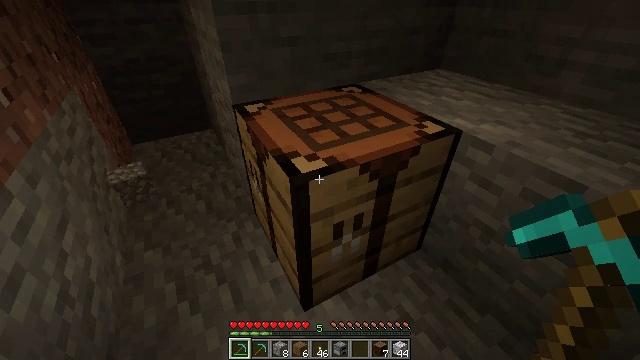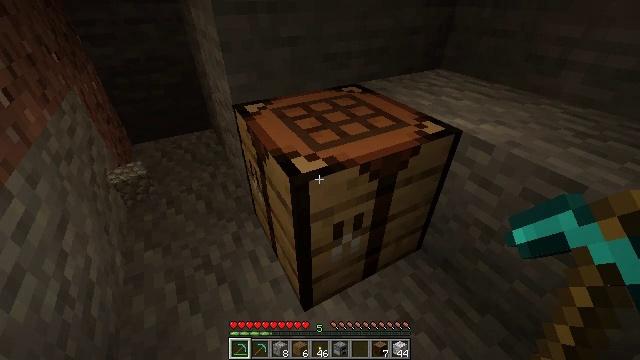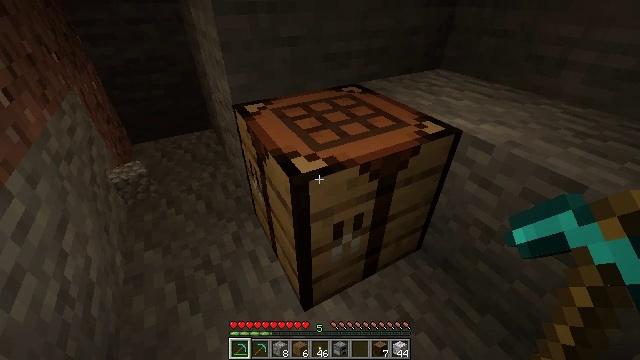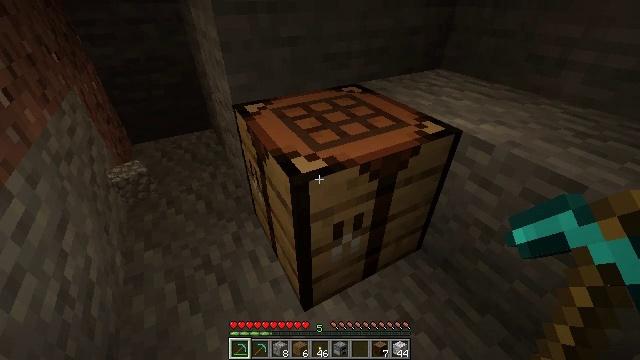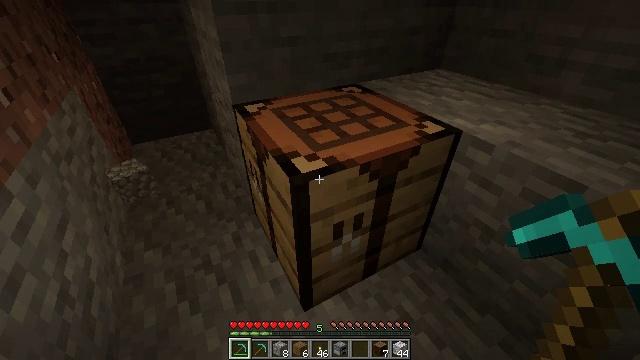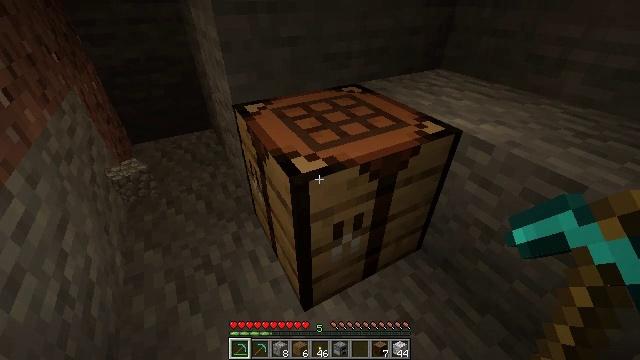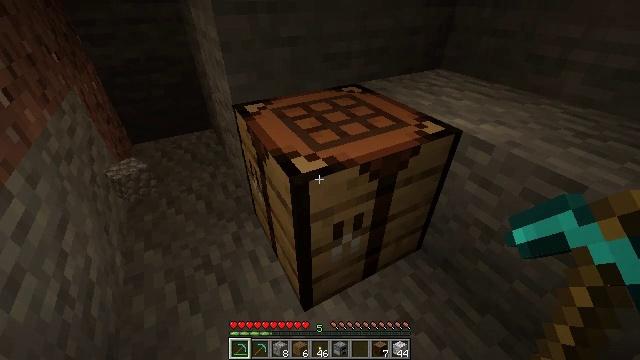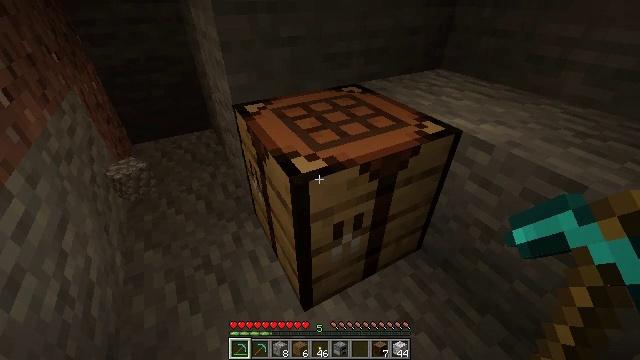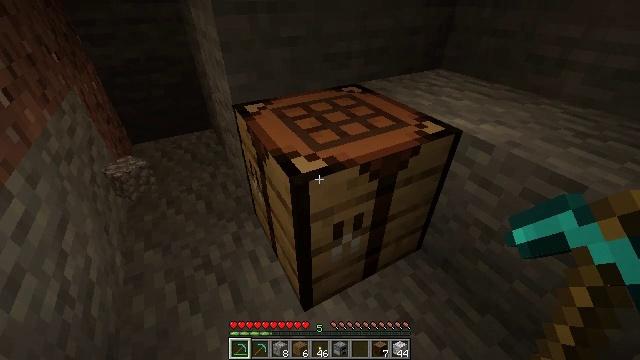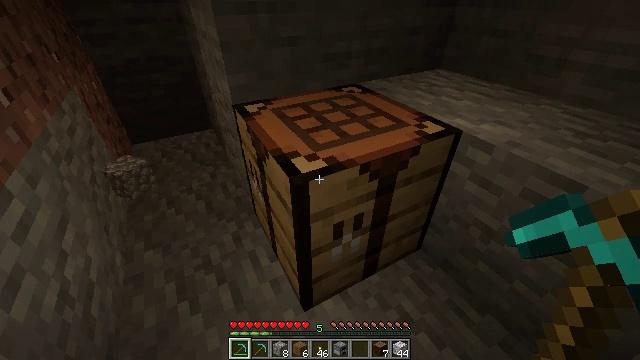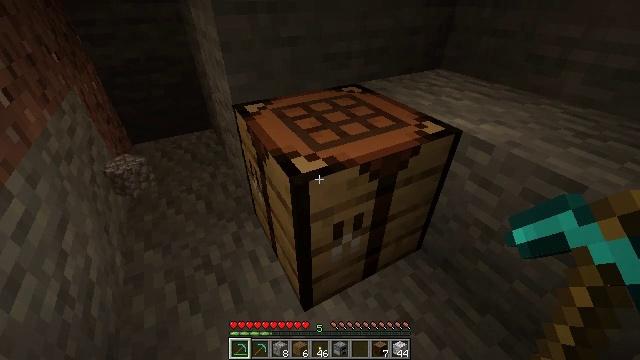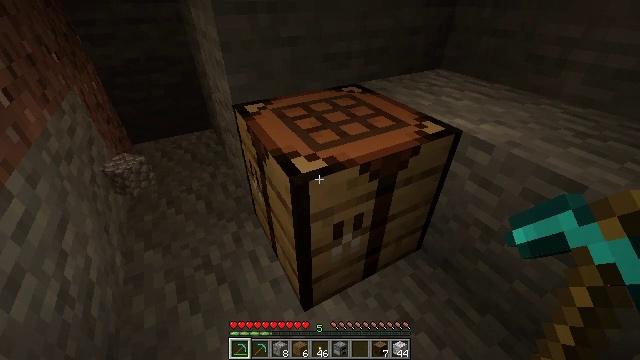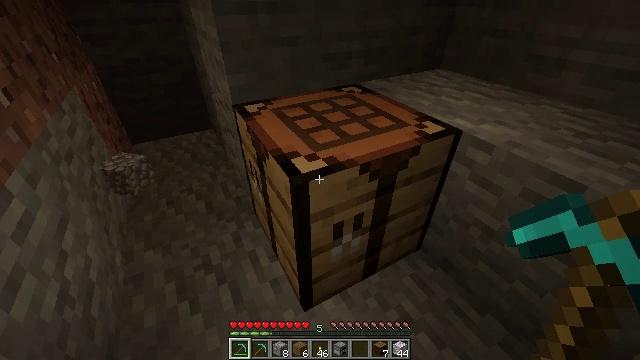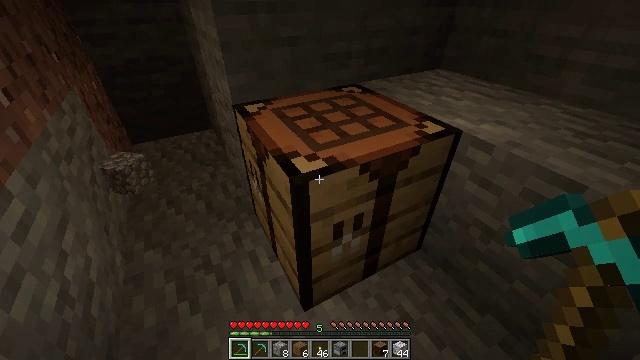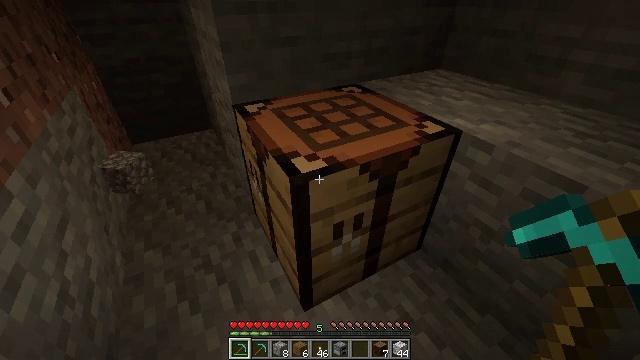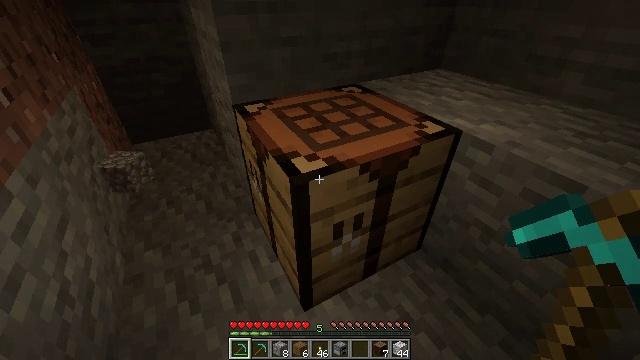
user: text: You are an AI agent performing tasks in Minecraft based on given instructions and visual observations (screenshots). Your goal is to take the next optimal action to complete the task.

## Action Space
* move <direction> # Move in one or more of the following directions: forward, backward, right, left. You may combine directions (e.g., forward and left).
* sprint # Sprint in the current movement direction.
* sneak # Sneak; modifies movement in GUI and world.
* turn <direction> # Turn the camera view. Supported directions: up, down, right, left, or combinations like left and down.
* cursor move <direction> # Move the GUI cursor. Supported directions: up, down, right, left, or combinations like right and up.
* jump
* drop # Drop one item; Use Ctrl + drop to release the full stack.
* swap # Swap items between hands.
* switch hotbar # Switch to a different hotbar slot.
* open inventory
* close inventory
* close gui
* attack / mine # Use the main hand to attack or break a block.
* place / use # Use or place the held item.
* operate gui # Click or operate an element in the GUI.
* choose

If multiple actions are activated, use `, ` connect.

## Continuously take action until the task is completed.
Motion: motion action
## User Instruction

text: Attack the crafting table to break it.
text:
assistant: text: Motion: no_op
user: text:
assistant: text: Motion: no_op
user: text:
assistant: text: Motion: no_op
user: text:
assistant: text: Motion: no_op
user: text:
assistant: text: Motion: no_op
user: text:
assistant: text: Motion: no_op
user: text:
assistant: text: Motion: no_op
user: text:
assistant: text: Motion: no_op
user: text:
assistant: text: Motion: no_op
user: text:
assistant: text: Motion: no_op
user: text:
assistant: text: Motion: no_op
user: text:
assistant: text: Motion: no_op
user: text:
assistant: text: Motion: no_op
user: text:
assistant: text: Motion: no_op
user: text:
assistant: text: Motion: no_op
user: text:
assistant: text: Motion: no_op
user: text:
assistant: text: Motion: no_op
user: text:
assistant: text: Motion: no_op
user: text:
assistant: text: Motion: no_op
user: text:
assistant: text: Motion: no_op
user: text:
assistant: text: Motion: no_op
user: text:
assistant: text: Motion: no_op
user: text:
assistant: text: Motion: no_op
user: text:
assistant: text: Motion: no_op
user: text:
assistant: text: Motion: no_op
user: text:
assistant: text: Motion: no_op
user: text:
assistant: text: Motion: no_op
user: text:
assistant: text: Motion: no_op
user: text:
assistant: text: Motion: no_op
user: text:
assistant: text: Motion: no_op